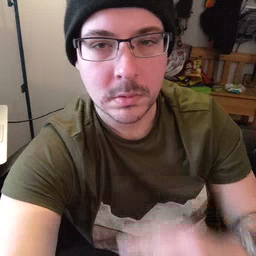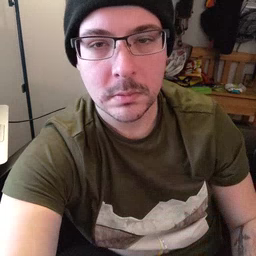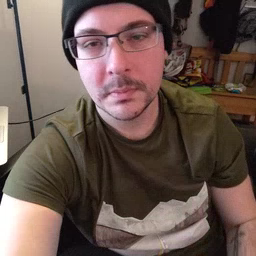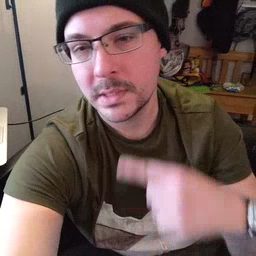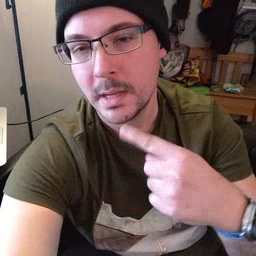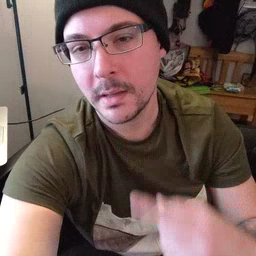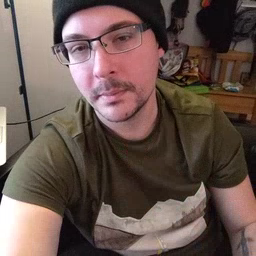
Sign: say